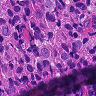
Metastatic tissue present: yes